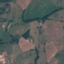
Label: Pasture